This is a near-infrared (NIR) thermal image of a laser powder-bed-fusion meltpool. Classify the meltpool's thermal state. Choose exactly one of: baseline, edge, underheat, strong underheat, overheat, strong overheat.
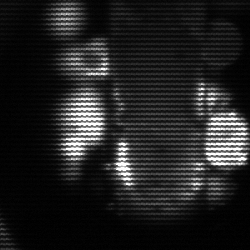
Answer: strong underheat